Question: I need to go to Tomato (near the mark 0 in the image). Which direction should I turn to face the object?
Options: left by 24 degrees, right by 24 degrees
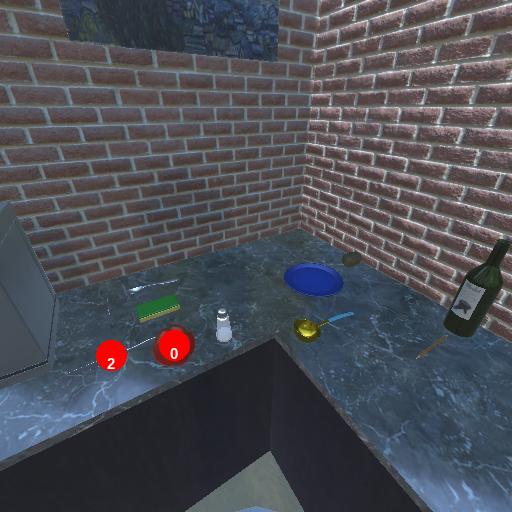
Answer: left by 24 degrees